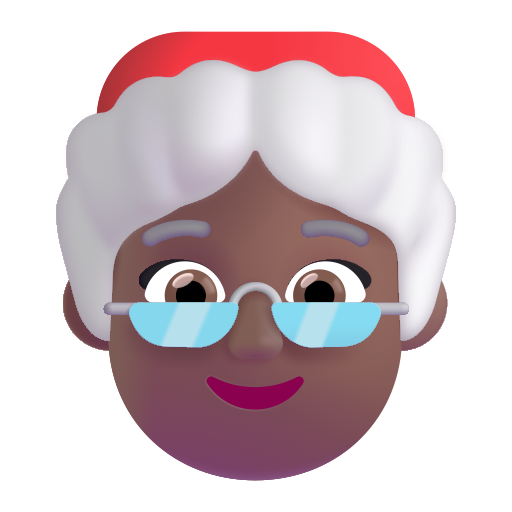
mrs claus color  dark